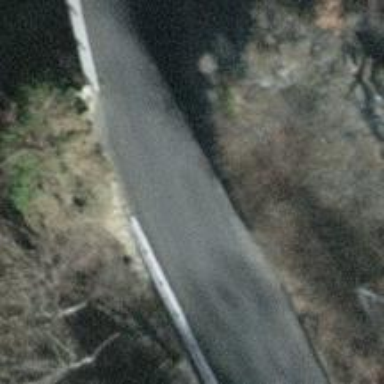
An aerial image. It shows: Secondary road with asphalt surface.